Question: Sometimes when I run my iOS application, the app is opening up under the launch image, and the launch image doesn't seem to go away. I don't think I have any incorrect code because I do not have any code for the launch image. However, I am using local storage and maybe that has some impact on it?
Here is the image:
You can see at the bottom the blue part is the home page of the app. I am using jqm + phonegap...

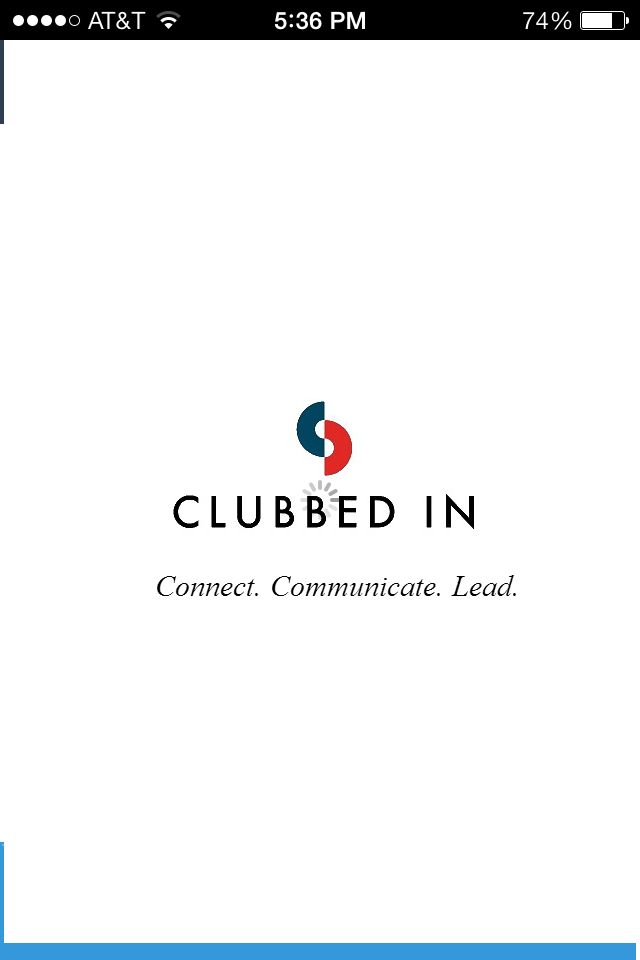
Answer: Remove the plugin "CDVSplashScreen" from config.xml